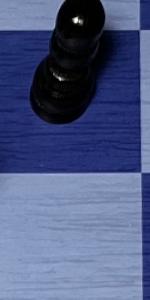
Label: Empty